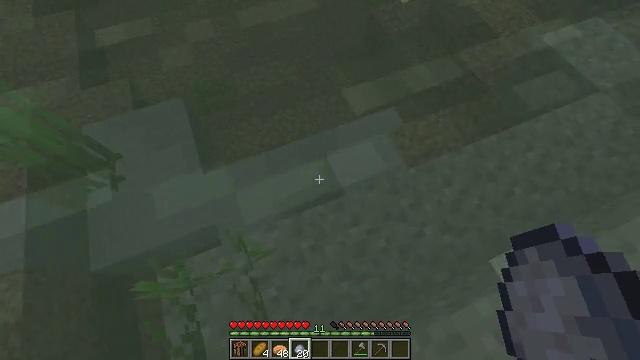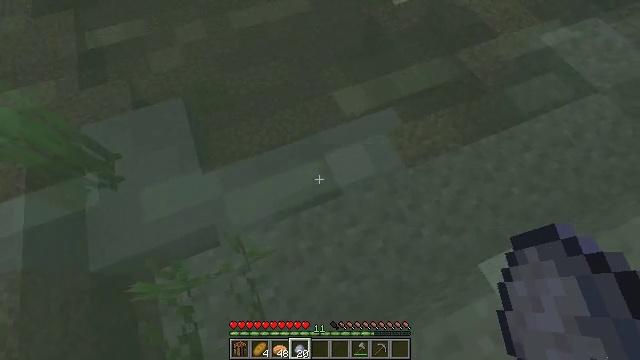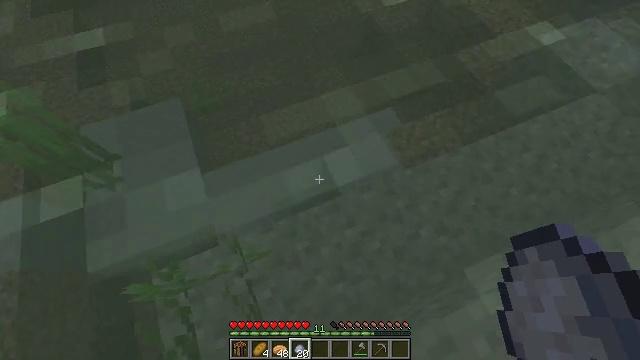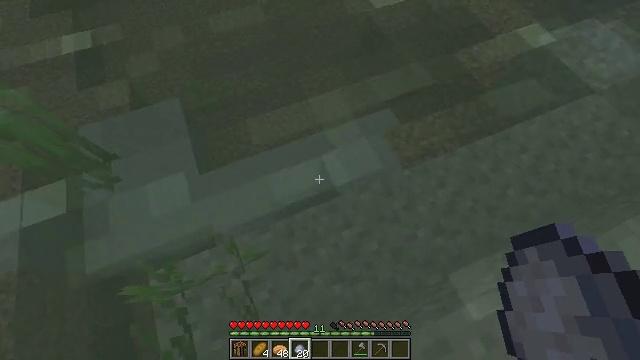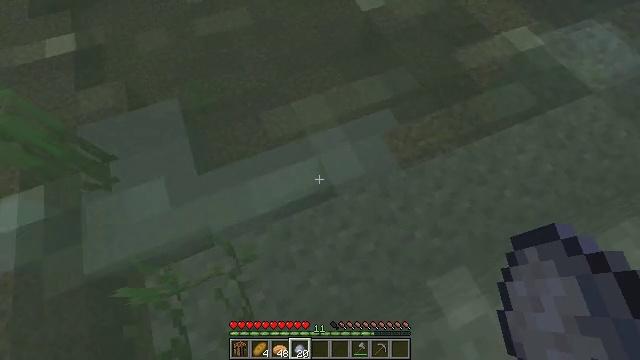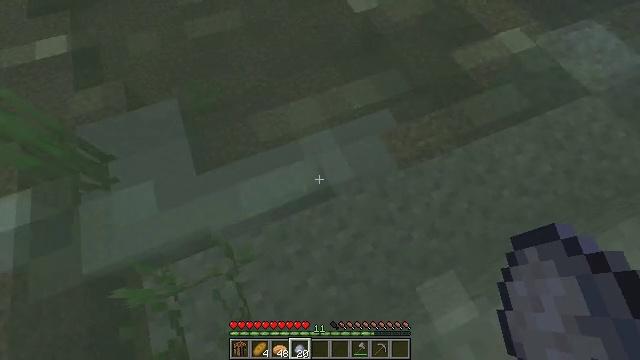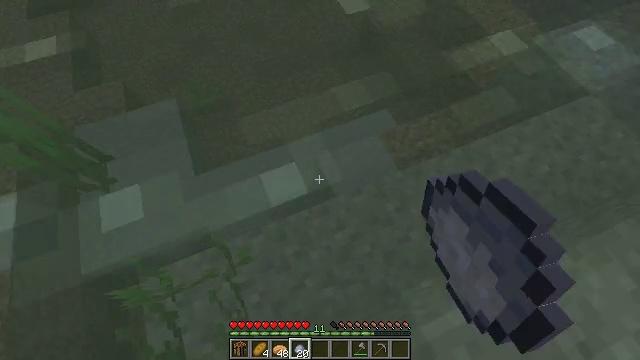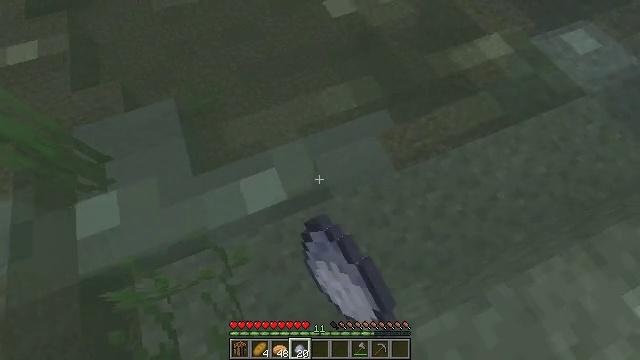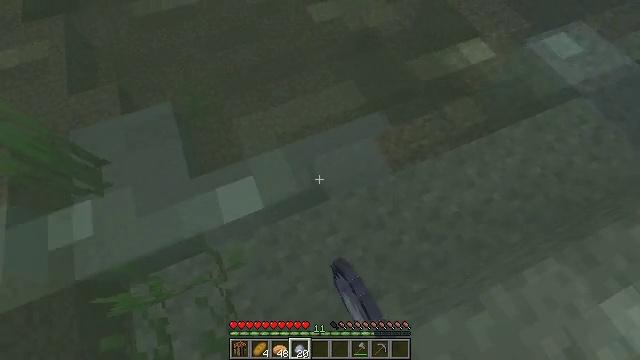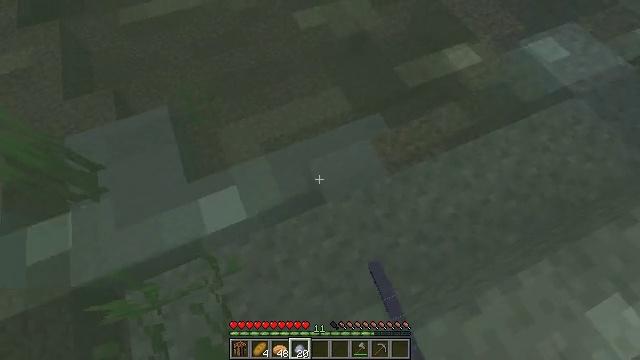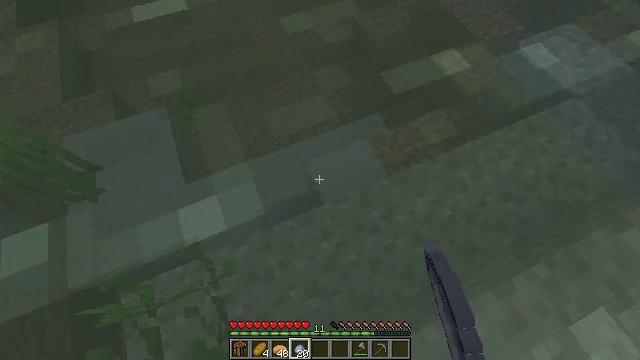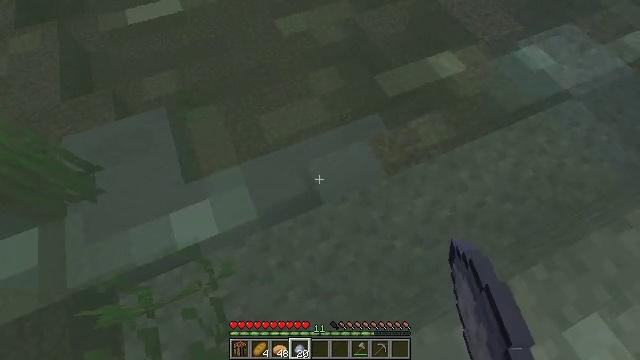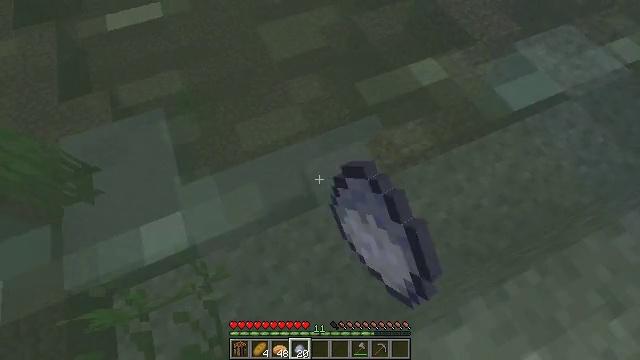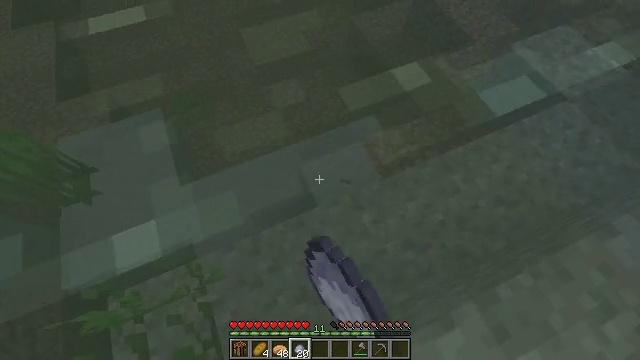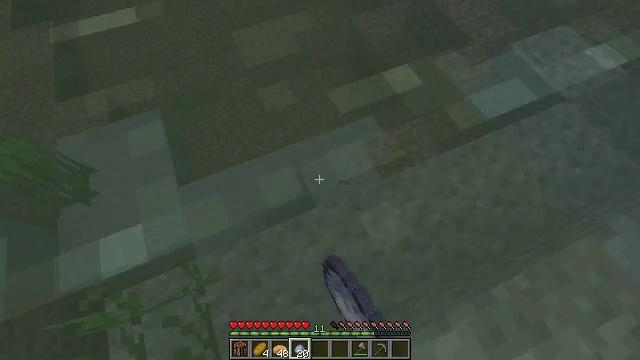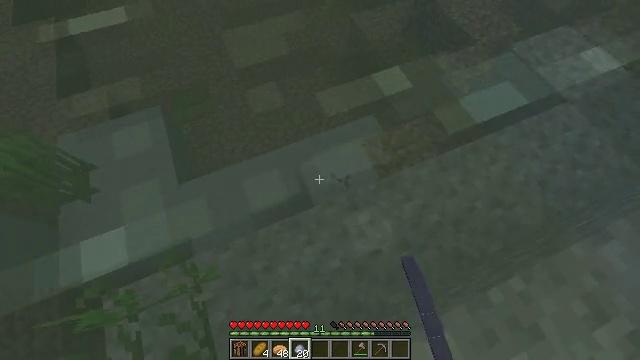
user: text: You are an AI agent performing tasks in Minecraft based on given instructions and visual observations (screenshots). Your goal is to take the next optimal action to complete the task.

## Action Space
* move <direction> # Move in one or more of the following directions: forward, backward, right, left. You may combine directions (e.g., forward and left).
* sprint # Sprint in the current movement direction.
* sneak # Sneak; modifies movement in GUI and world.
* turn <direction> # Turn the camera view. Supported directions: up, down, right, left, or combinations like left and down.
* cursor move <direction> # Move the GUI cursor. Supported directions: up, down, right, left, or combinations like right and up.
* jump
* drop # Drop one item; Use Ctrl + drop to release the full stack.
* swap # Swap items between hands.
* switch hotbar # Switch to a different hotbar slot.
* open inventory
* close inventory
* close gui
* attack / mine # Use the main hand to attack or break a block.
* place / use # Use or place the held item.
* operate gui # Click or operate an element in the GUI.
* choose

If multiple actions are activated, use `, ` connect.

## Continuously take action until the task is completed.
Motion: motion action
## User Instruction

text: Dig up clay found underwater.
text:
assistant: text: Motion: move right, sneak, attack / mine
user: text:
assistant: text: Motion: move right, sneak, attack / mine
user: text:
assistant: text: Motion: move right, sneak, attack / mine
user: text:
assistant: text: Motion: move right, sneak, attack / mine
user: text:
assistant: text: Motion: move right, sneak, attack / mine
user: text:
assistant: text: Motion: move right, sneak, attack / mine
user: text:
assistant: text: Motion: move right, sneak, attack / mine
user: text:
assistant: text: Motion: move right, sneak, attack / mine
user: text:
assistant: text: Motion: move forward and move right, sneak
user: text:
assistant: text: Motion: move forward and move right, sneak
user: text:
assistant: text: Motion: move forward and move right, sneak, attack / mine
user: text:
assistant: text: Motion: move right, sneak, attack / mine
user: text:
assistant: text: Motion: move right, sneak, attack / mine
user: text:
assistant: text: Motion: move right, sneak, attack / mine
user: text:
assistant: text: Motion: move right, sneak, attack / mine
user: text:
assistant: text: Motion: move right, sneak, attack / mine
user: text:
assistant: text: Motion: move right, sneak, attack / mine
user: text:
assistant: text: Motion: move right, sneak, attack / mine
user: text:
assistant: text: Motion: move right, sneak, attack / mine
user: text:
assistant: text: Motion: move right, sneak, attack / mine
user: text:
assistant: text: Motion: move right, sneak, turn left, attack / mine
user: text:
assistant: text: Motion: move right, sneak, attack / mine
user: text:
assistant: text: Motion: move right, sneak, attack / mine
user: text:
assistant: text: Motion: move forward and move right, sneak, turn left, attack / mine
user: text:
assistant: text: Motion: move forward and move right, sneak, turn left, attack / mine
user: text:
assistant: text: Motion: move forward and move right, sneak, turn left, attack / mine
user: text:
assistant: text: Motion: move right, sneak, turn left, attack / mine
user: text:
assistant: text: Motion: move right, sneak, attack / mine
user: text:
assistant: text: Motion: move right, sneak, attack / mine
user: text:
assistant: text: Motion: move right, sneak, turn left, attack / mine